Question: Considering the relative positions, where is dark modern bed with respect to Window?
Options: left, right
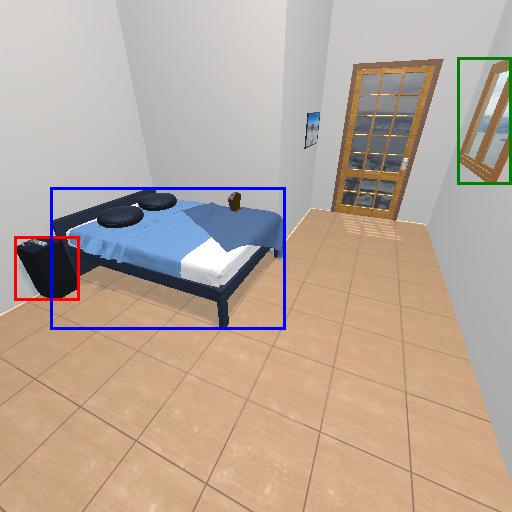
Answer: left